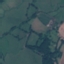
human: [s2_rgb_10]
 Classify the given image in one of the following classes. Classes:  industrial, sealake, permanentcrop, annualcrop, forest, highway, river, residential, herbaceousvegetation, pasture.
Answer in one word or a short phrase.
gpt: Pasture